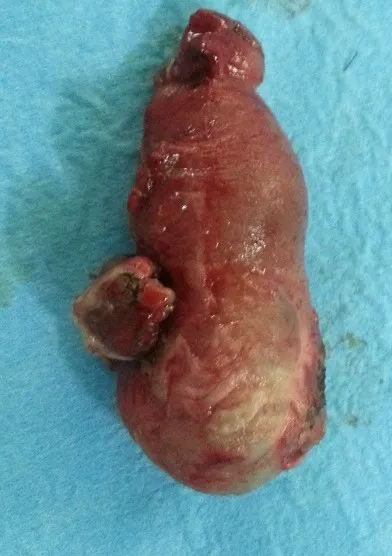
Anatomical specimen after excision.
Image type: medical_photograph (skin_photograph)